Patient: sex F, age 59
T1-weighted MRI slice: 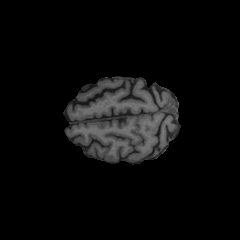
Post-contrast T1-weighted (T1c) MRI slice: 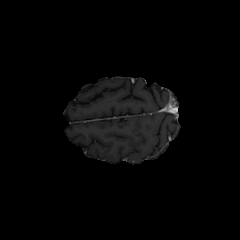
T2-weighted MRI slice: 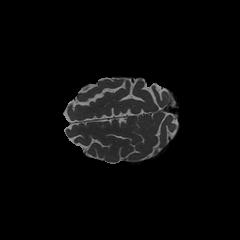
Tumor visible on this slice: no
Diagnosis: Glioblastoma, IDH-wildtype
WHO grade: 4